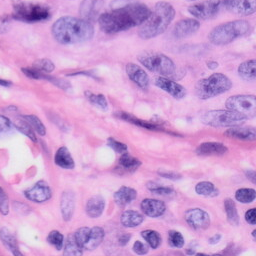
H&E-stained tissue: Skin